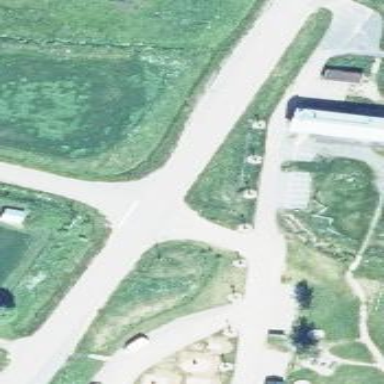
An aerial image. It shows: Rest area on the road.